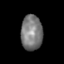
Tissue: skin
Cell type: Epithelial cells
Senescence score: 0.9362
Nuclear area (px): 736
Mean DAPI intensity: 122.609